Field crop: maize
Growth stage: 2
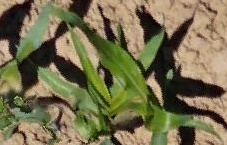
Species: maize